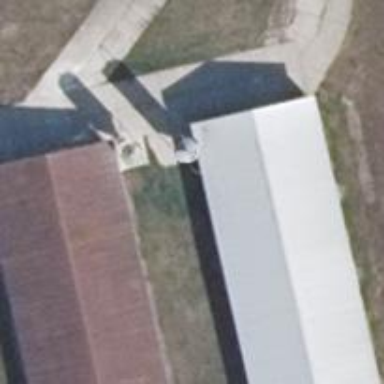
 typically used for storing grain or other materials."